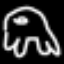
Label: frog